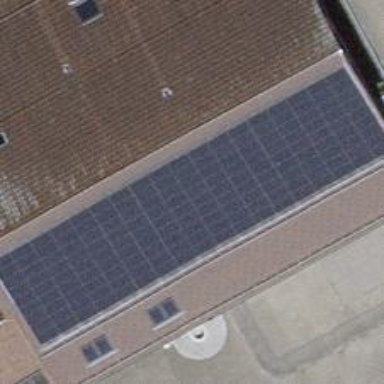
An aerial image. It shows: Solar photovoltaic panel generator on roof.